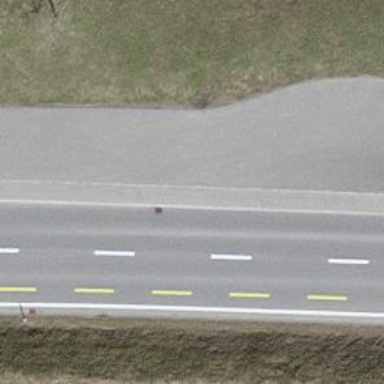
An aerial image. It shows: Secondary road with lane designated for cycling on the left side. The road surface is asphalt.